Field crop: maize
Growth stage: 2
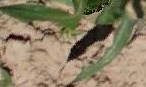
Species: maize